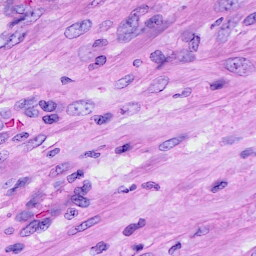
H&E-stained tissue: Ovarian